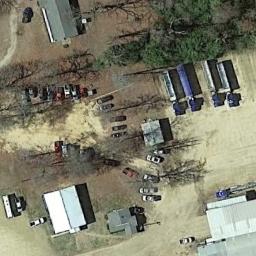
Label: mobile_home_park